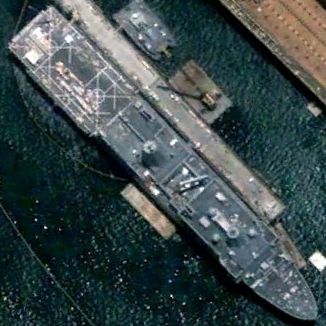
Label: combat